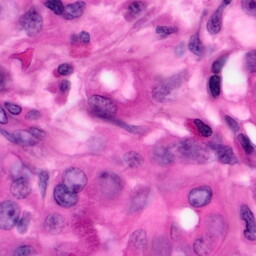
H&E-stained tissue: Pancreatic